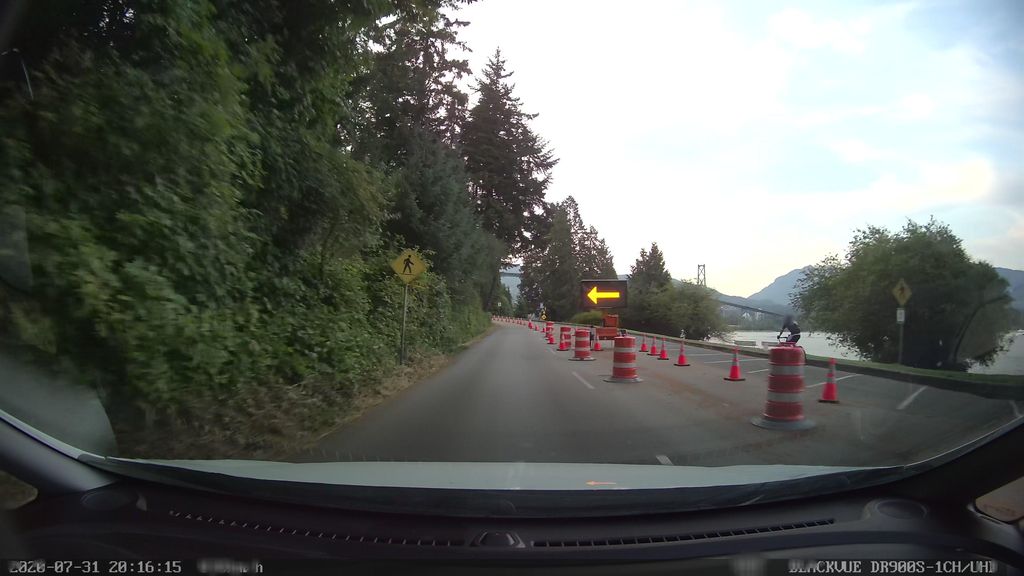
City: vancouver